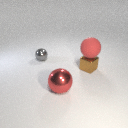
large red metal sphere in front of small brown metal cube